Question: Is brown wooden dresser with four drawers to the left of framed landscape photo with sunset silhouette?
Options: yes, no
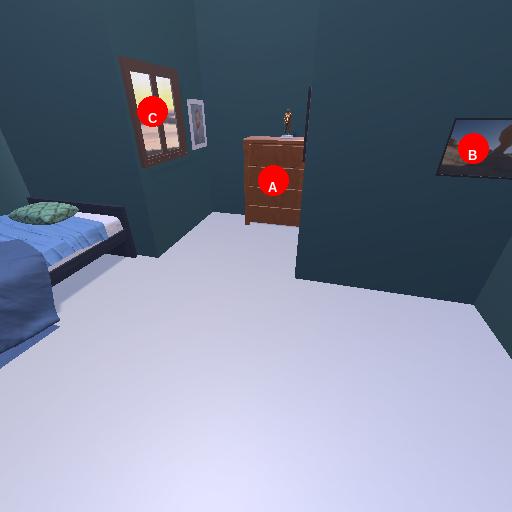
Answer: yes